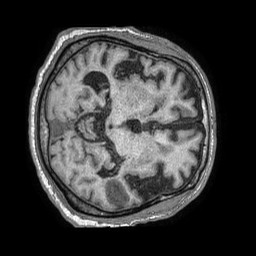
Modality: T1w
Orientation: axial
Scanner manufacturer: philips
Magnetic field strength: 1.5 T
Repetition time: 0.007582 s
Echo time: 0.003446 s